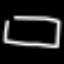
Label: square